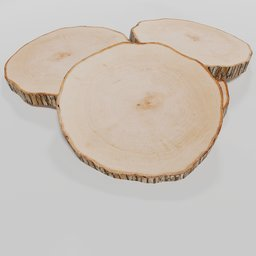
Label: nature